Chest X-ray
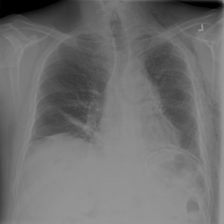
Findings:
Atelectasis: positive
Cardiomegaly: negative
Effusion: negative
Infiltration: negative
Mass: negative
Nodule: negative
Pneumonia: negative
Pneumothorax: positive
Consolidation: negative
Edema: negative
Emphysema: positive
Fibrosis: negative
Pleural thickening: negative
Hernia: negative